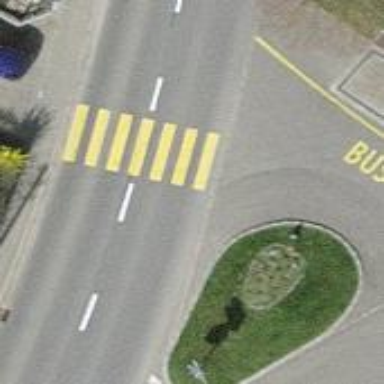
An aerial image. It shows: Uncontrolled road crossing.